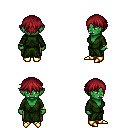
a pixel art fantasy rpg character, female body template, orc, green skin, green robe, robe skirt, brunette short bangs hairstyle, bracelets, gold boots, four views (front, back, left, right), 2x2 character sprite sheet, small pixel art, hard edges, no anti-aliasing